Question: I'm using <URL>.
this is my code:
'''
olvSongs.AllColumns.Add(this.titleColumn);
olvSongs.AllColumns.Add(this.typeColumn);
olvSongs.AllColumns.Add(this.addedColumn);
olvSongs.Anchor = ((System.Windows.Forms.AnchorStyles)((((System.Windows.Forms.AnchorStyles.Top | System.Windows.Forms.AnchorStyles.Bottom)
| System.Windows.Forms.AnchorStyles.Left)
| System.Windows.Forms.AnchorStyles.Right)));
olvSongs.Columns.AddRange(new System.Windows.Forms.ColumnHeader[] {
this.titleColumn,
this.typeColumn,
this.addedColumn});
olvSongs.Location = new System.Drawing.Point(6, 40);
olvSongs.Name = "olvSongs";
olvSongs.ShowGroups = false;
olvSongs.Size = new System.Drawing.Size(638, 190);
olvSongs.SmallImageList = this.imageList1;
olvSongs.TabIndex = 7;
olvSongs.UseAlternatingBackColors = true;
olvSongs.UseCompatibleStateImageBehavior = false;
olvSongs.UseFiltering = true;
olvSongs.View = System.Windows.Forms.View.Details;
'''
here i can select the row only if i select 'titleColumn'.
this is picture to demonstrate what i get (the selection only on the first column):

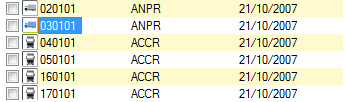
Answer: It is a little bit unclear what you want to achieve., But if you are talking about this

VS this

you have to set
'''
olvSongs.FullRowSelect = true;
'''
If thats not what you mean please improve your question.